Brain MRI, t1w sequence, axial 2D slice.
Patient: age 23, sex M, weight 78 kg, height 1.78 m
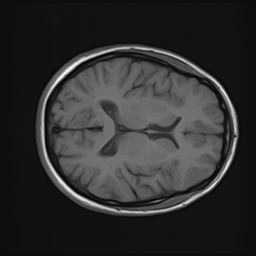